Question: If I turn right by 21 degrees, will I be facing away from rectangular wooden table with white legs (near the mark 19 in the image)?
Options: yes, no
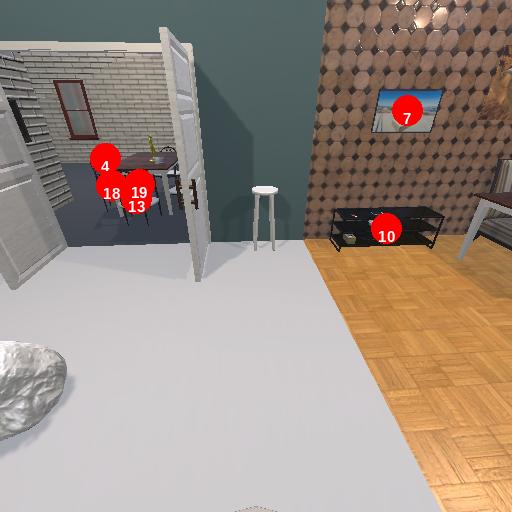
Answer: yes